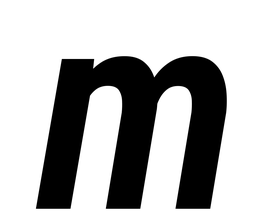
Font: Roboto-Italic_Condensed_SemiBold_Italic